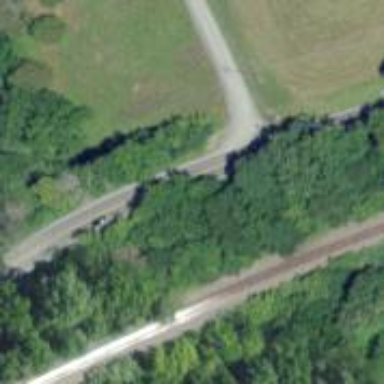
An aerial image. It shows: Trunk highway.